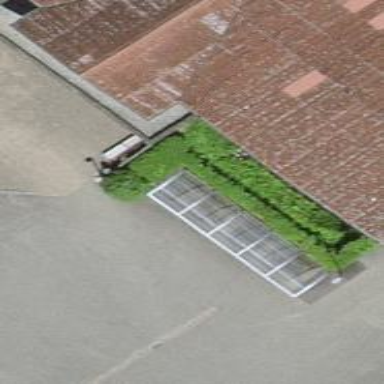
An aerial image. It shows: Bicycle parking area.